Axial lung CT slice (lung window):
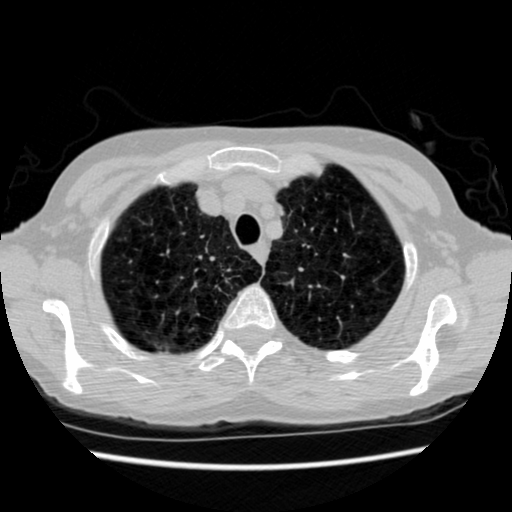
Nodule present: no